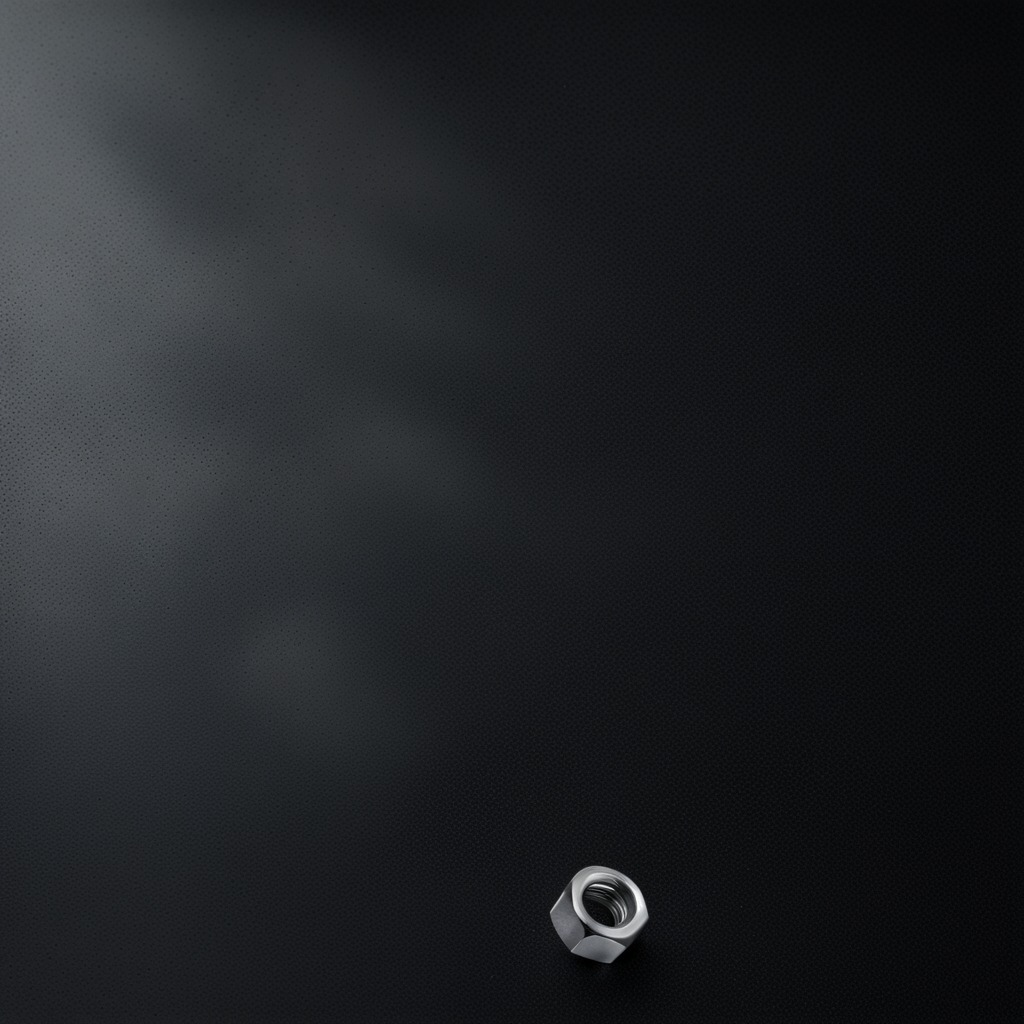
A metal nut lying on the granite tabletop